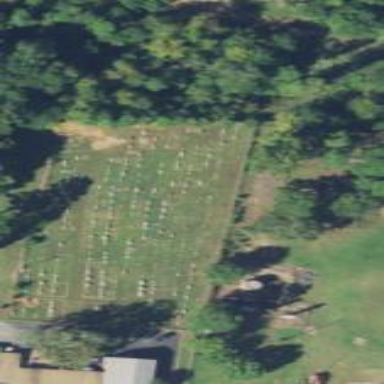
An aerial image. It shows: Cemetery.